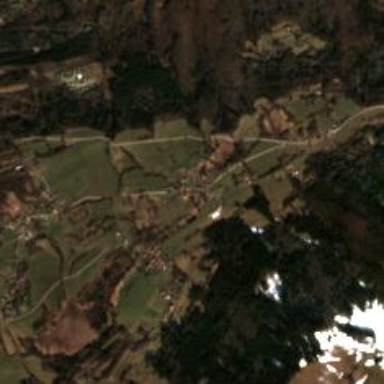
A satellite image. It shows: Small hamlet.